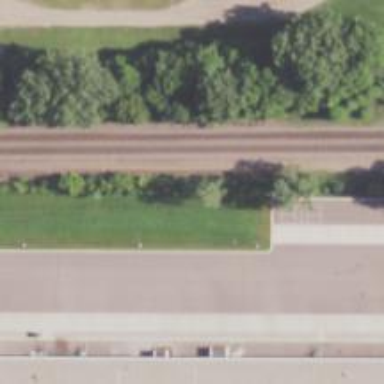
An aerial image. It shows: Abandoned railway spur.